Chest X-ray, AP view. Patient: 61 years old, sex F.
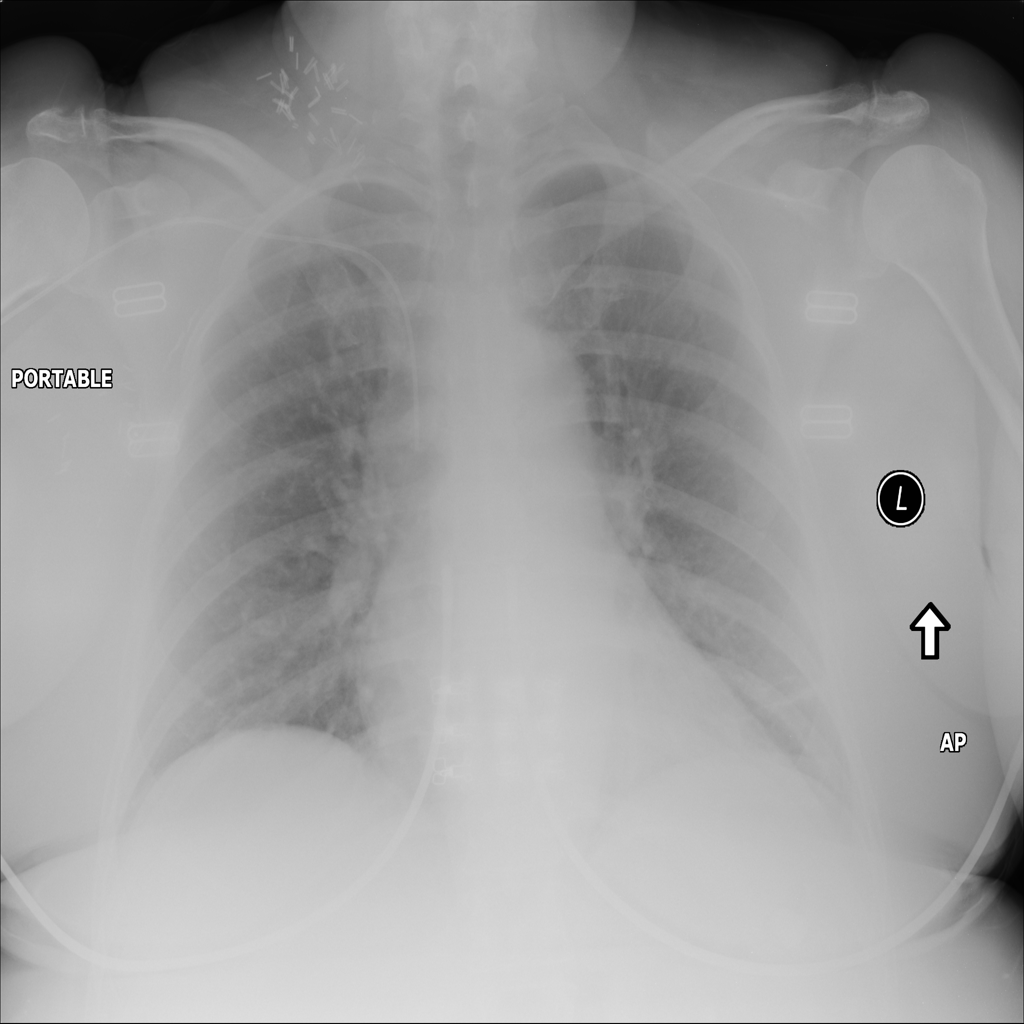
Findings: No Finding